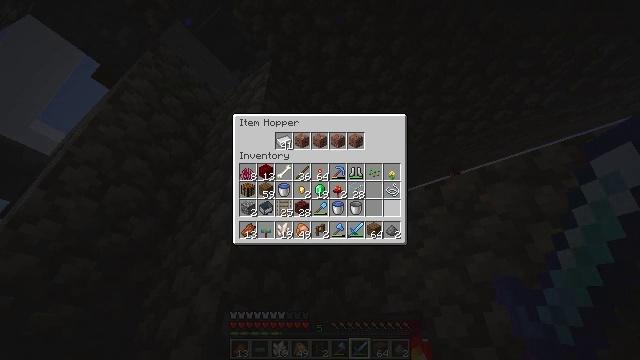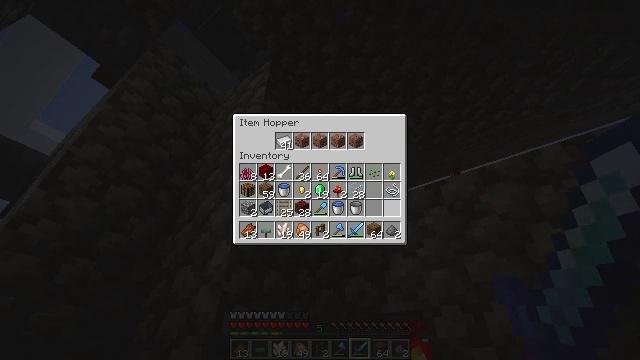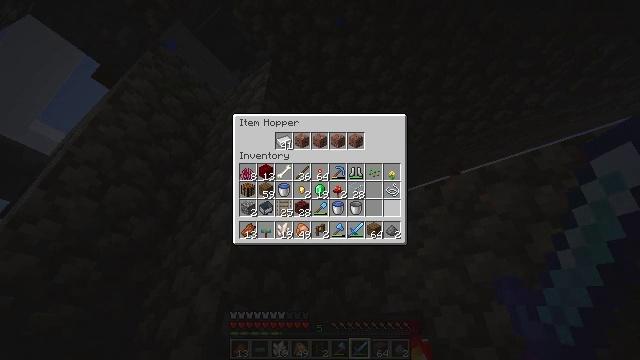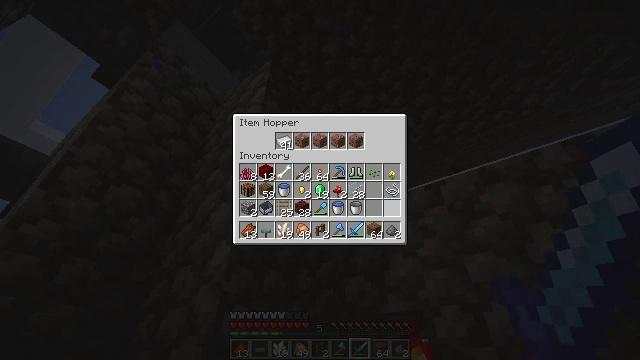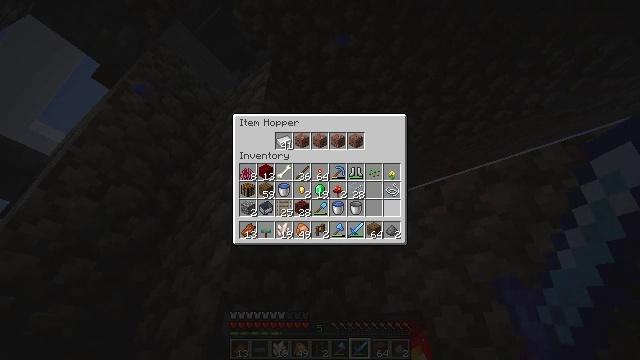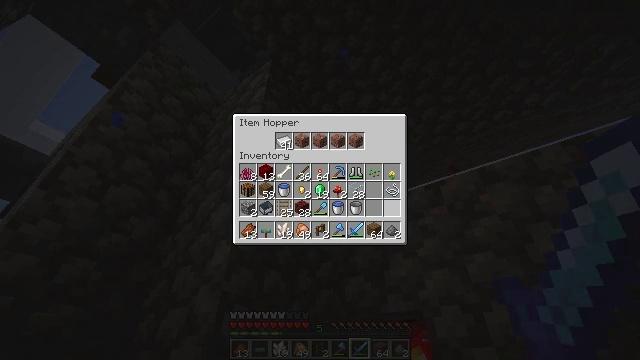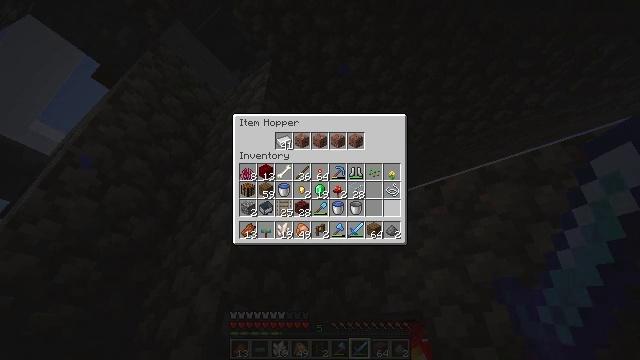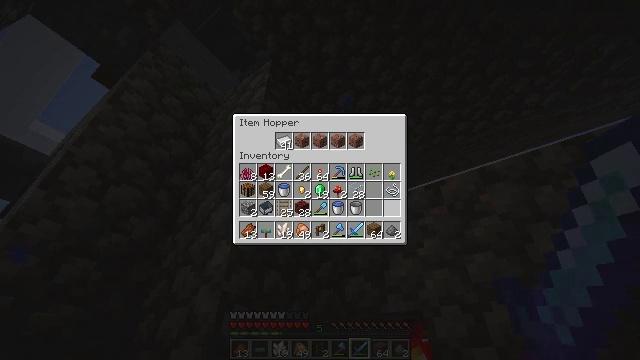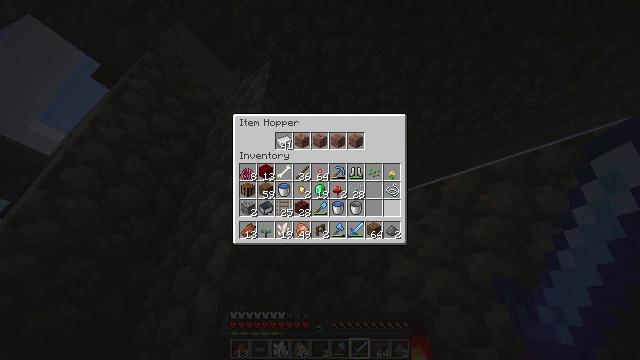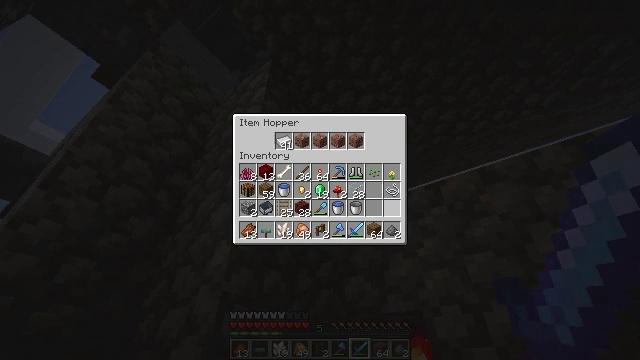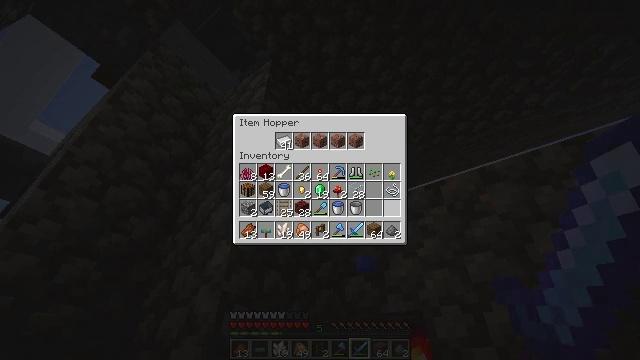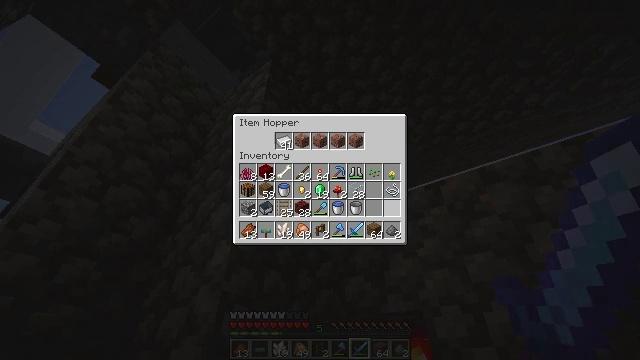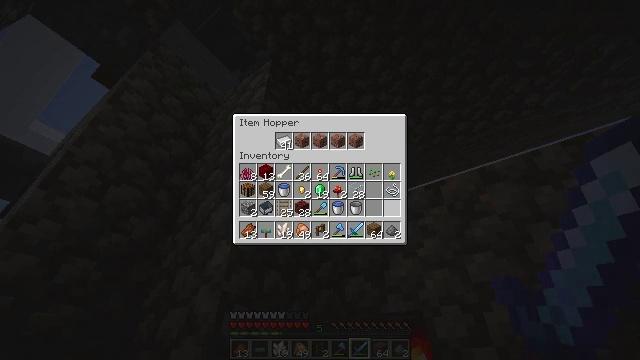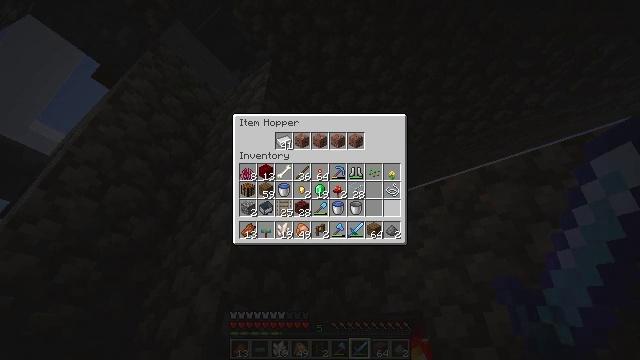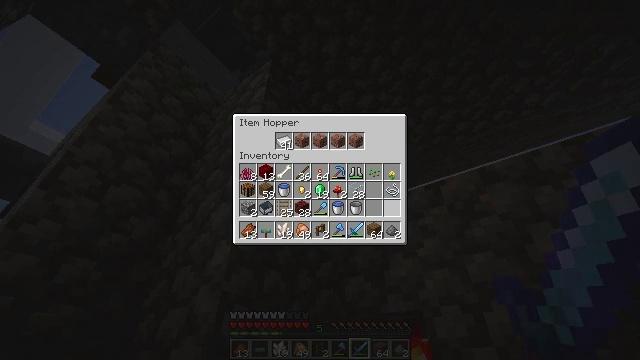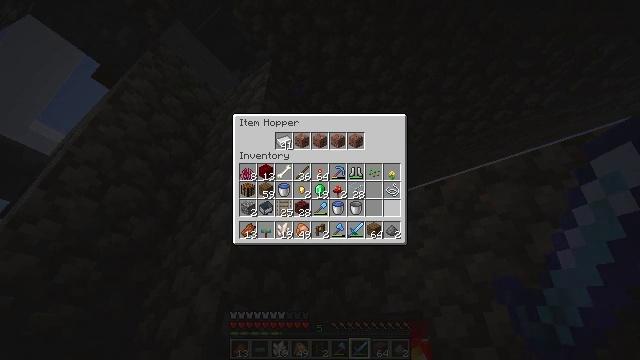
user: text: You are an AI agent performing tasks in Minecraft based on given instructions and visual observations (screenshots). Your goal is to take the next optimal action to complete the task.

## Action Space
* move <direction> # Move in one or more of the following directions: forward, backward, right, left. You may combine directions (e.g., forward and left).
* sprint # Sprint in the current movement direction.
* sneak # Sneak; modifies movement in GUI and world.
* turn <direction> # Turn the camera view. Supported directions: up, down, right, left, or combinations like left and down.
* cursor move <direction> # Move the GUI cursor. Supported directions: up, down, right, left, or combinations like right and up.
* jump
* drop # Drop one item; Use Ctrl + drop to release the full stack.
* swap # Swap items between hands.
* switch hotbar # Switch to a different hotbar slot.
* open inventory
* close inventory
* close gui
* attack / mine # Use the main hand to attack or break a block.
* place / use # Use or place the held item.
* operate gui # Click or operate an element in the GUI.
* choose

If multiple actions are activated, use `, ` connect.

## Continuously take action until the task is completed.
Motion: motion action
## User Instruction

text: Harvest wheat from the field.
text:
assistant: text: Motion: no_op
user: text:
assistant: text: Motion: no_op
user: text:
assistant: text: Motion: no_op
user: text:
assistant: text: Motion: no_op
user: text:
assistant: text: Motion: no_op
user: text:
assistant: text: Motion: no_op
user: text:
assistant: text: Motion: no_op
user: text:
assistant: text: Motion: no_op
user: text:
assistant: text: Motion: no_op
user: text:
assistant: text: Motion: no_op
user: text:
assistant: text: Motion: no_op
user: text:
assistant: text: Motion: no_op
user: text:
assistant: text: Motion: no_op
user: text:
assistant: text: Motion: no_op
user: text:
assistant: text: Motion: no_op
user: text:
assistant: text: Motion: no_op
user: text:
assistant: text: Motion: no_op
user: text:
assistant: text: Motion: no_op
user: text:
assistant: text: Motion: no_op
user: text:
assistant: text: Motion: no_op
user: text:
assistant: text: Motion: no_op
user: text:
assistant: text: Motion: no_op
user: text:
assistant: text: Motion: no_op
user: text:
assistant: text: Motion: no_op
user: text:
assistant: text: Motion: no_op
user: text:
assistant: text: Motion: no_op
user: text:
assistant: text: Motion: no_op
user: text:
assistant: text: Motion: no_op
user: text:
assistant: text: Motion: no_op
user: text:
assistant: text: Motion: no_op